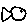
Label: fish